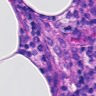
Metastatic tissue present: no